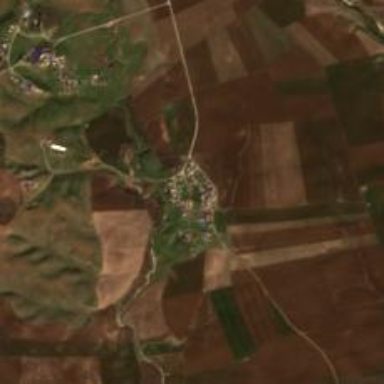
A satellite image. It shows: Village.